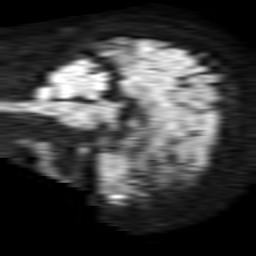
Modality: TRACE
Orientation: sagittal
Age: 57
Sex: female
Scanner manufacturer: philips
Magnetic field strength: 1.5 T
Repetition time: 3.4 s
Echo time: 0.06922 s